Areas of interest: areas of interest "Toyota Tsusho (Tianjin) Co., Ltd. Logistics Center"
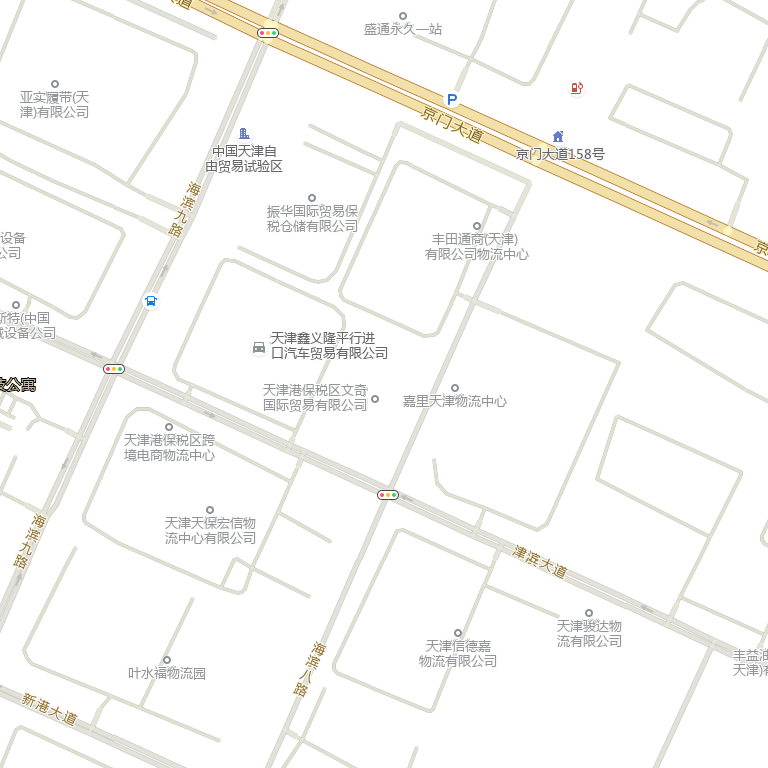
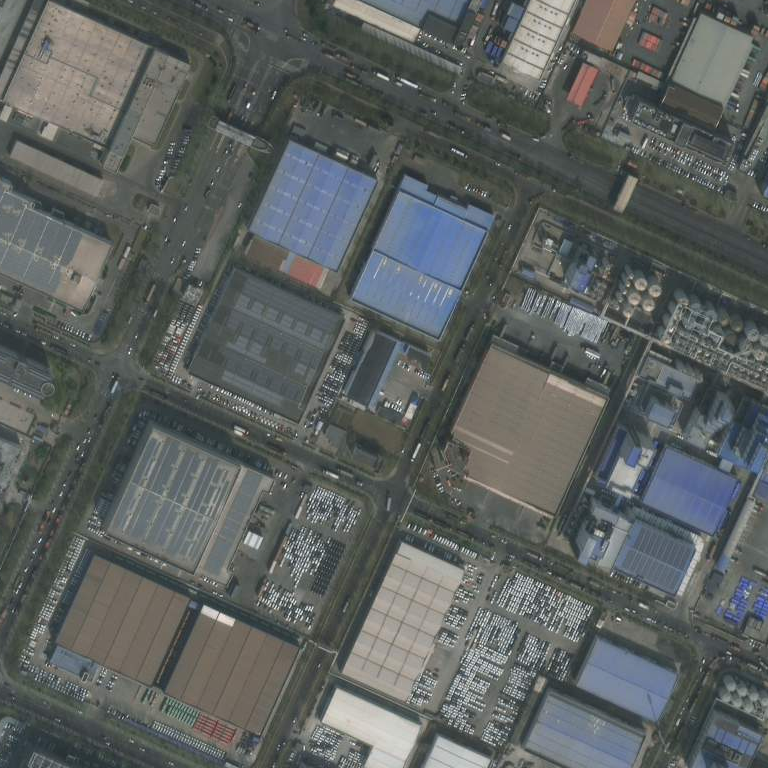